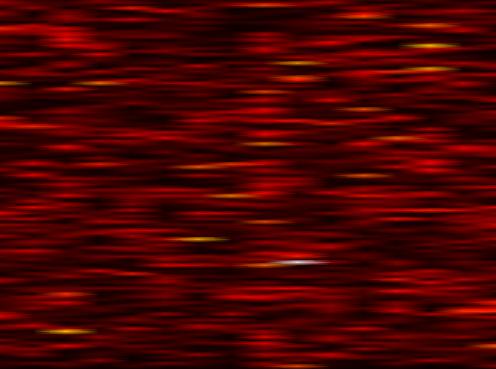
Label: OFDM